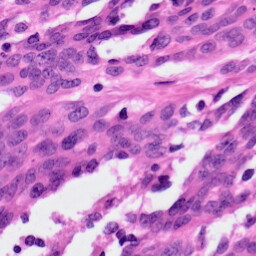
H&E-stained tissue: Ovarian